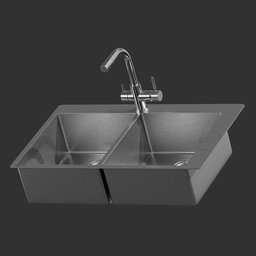
Label: appliances